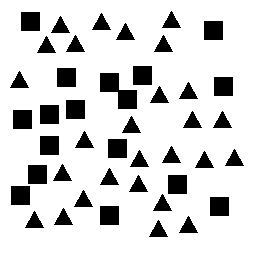
Squares: 17
Triangles: 27
Stars: 0
Total shapes: 44